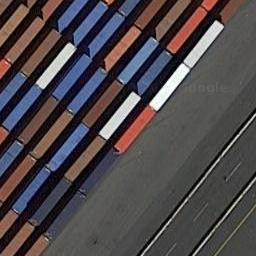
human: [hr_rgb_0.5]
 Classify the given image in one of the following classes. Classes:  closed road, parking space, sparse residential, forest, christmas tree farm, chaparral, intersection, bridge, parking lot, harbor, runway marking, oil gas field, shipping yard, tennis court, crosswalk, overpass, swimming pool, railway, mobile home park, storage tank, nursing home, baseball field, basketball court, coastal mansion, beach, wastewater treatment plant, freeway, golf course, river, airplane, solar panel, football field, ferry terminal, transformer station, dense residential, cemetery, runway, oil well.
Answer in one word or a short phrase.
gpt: shipping yard